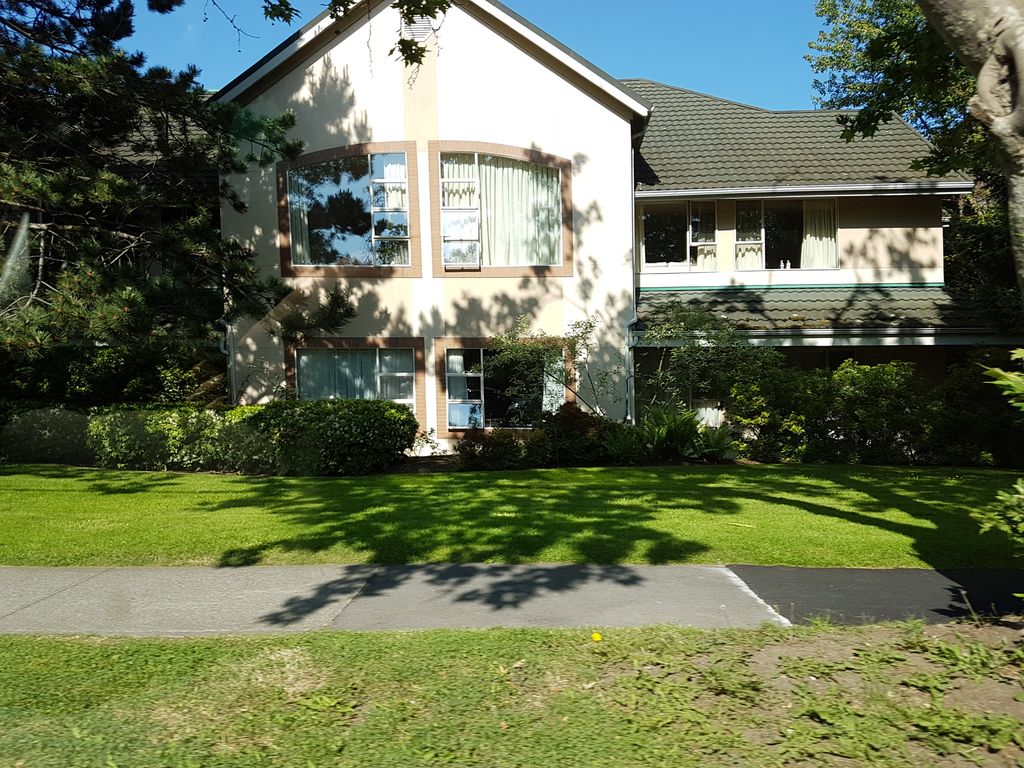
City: victoria